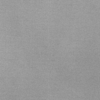
Label: dusty